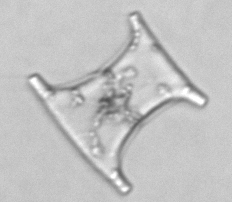
Label: Eucampia